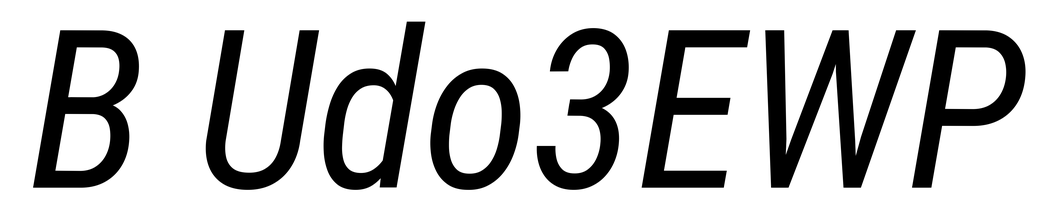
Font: Roboto-Italic_Condensed_Italic